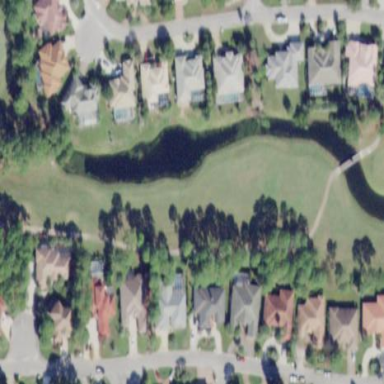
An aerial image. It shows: Grassy area designated as golf fairway.